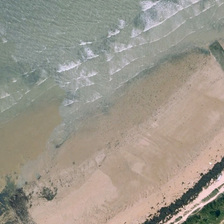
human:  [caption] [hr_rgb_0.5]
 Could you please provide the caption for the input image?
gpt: many wave ripples are next to a sandy beach .

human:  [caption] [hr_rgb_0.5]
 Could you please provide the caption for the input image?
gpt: the sandbeach is decorated with several plants and the waves are choppy .

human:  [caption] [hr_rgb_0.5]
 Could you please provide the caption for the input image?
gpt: many wave ripples are next to a sandy beach .

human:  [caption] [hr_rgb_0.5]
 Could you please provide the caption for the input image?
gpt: the sandbeach is decorated with several plants and the waves are choppy .

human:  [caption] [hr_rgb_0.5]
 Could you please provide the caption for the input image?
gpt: many wave ripples are next to a sandy beach .